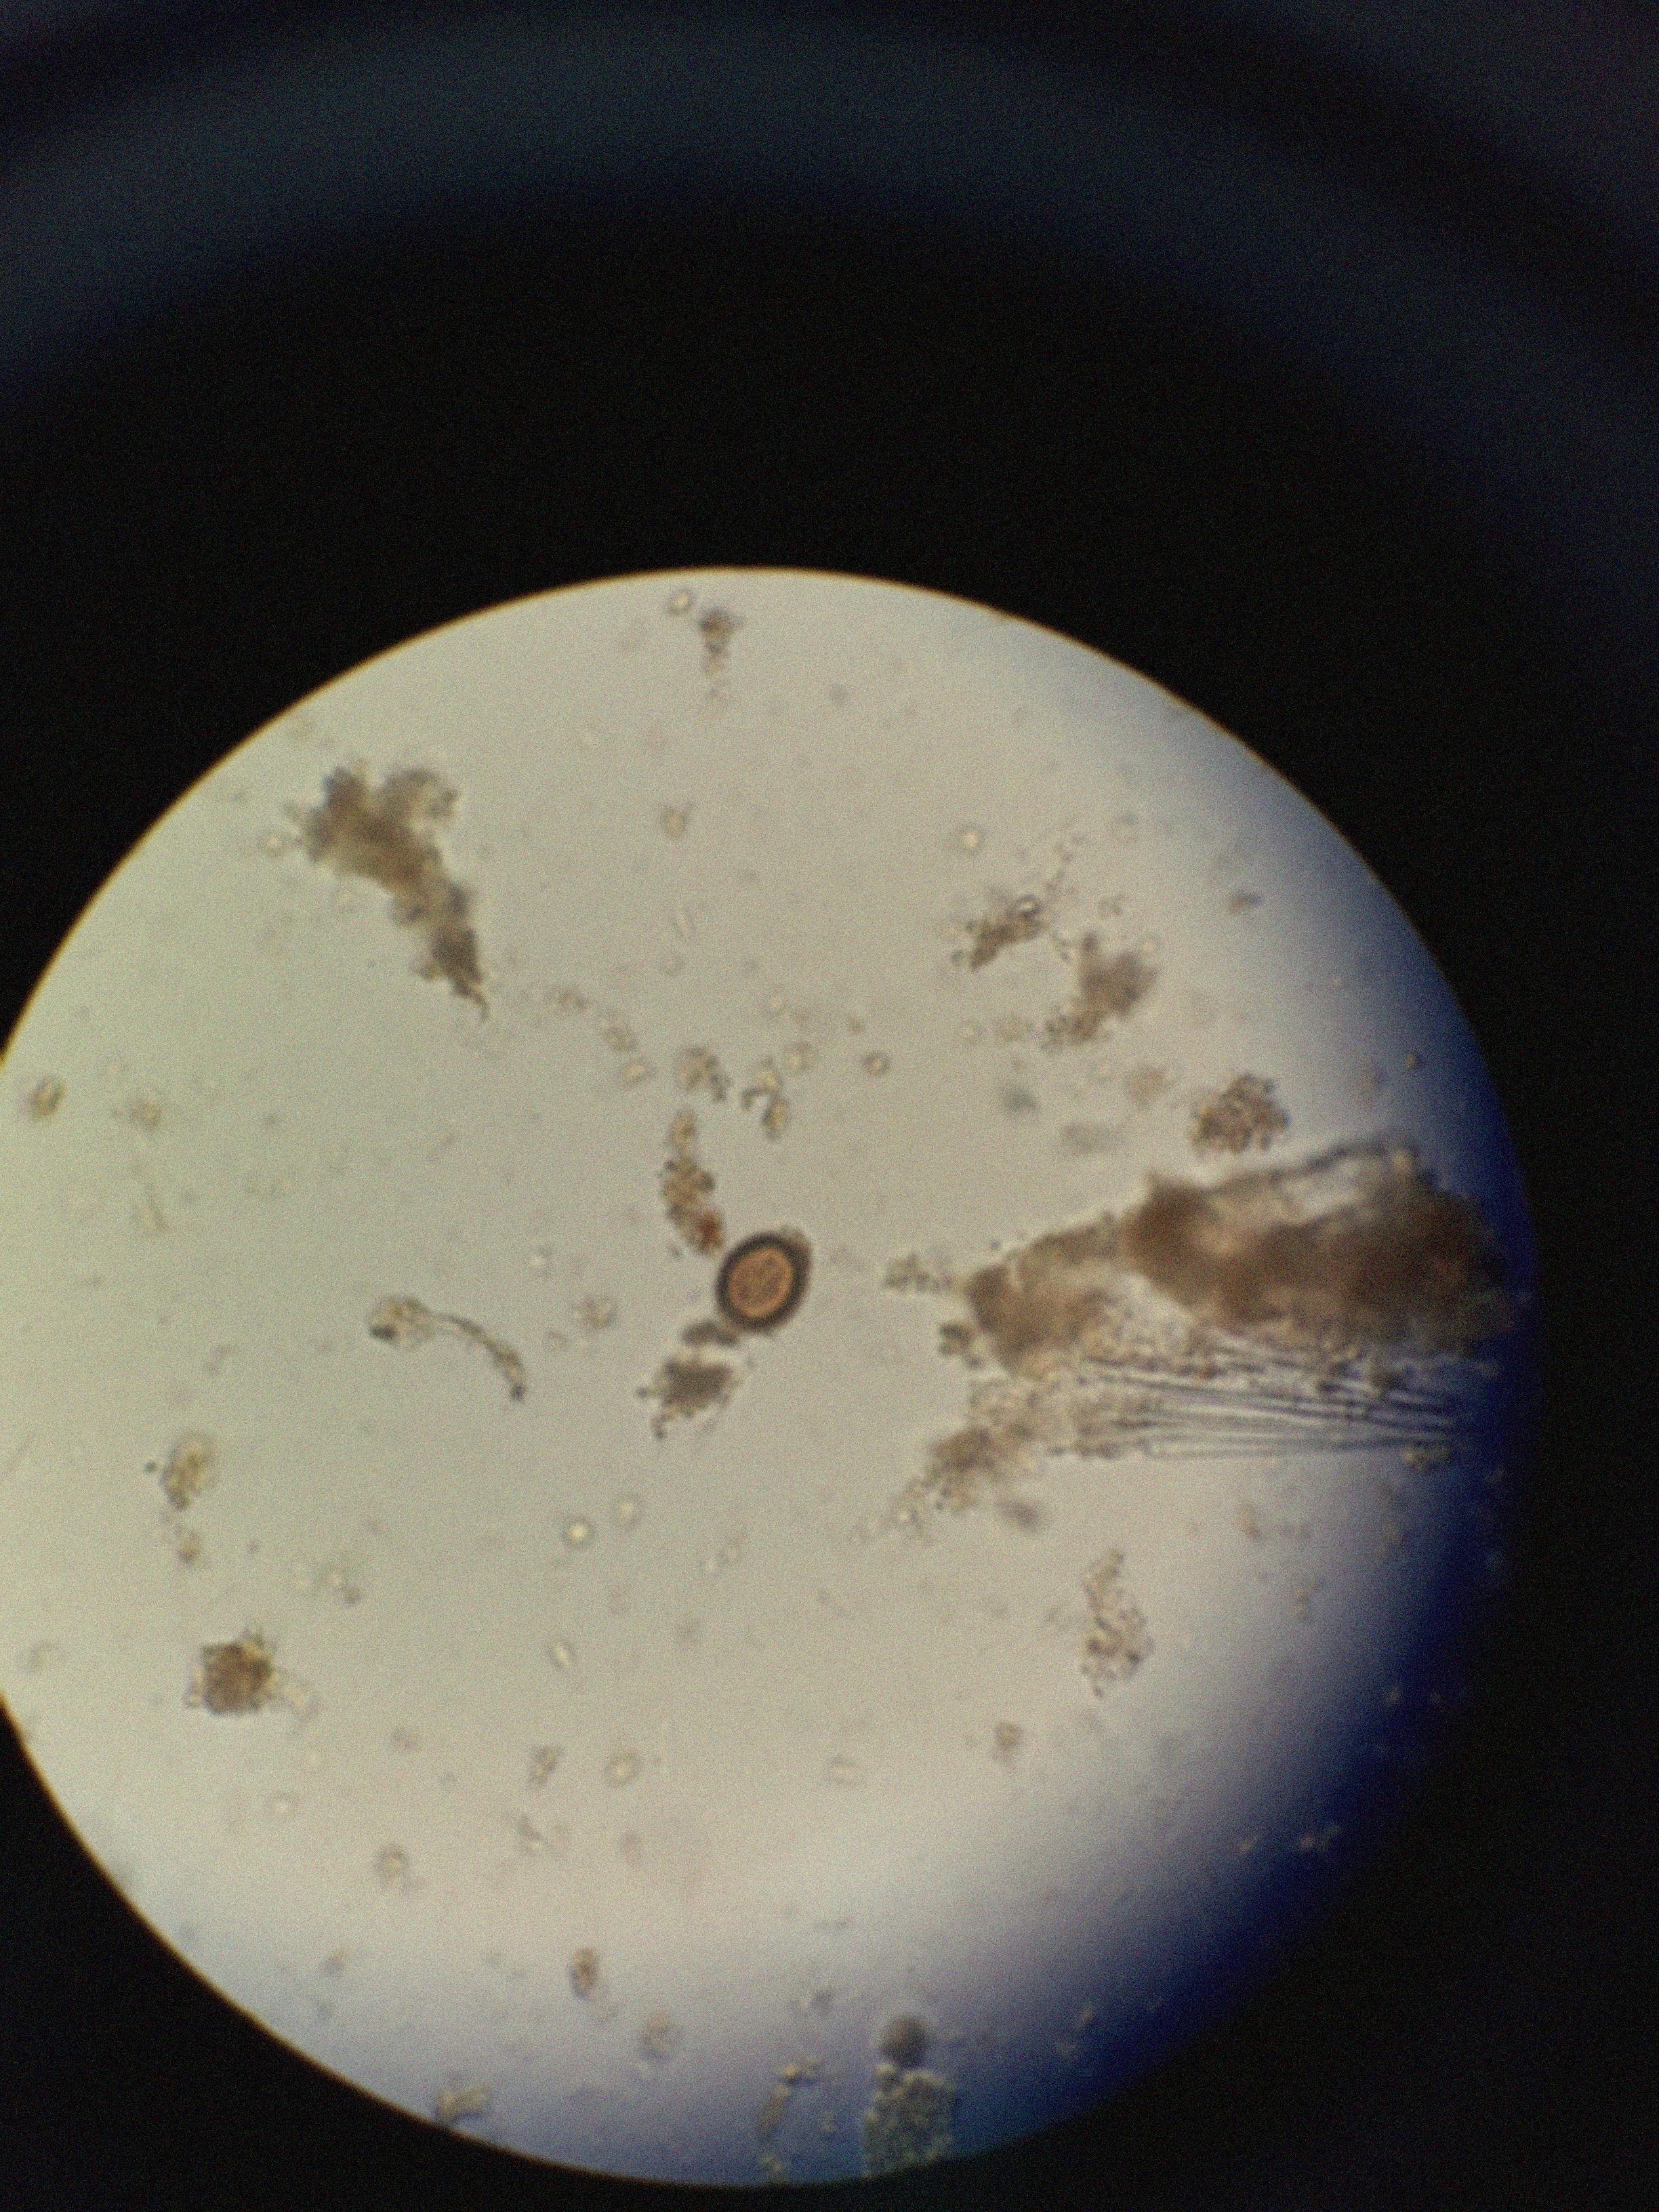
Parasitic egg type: Taenia spp. egg